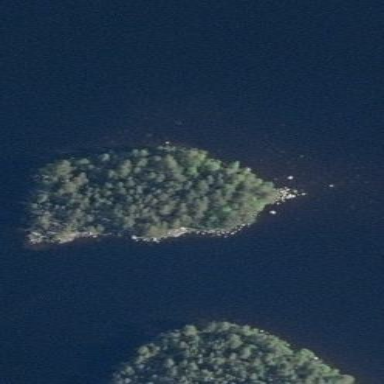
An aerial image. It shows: Island.